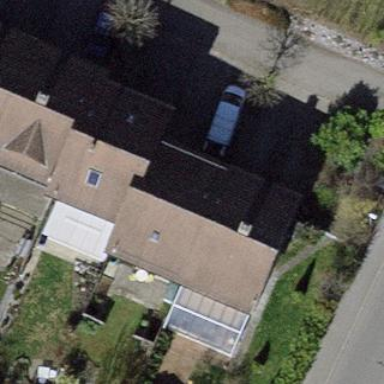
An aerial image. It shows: Terrace building.